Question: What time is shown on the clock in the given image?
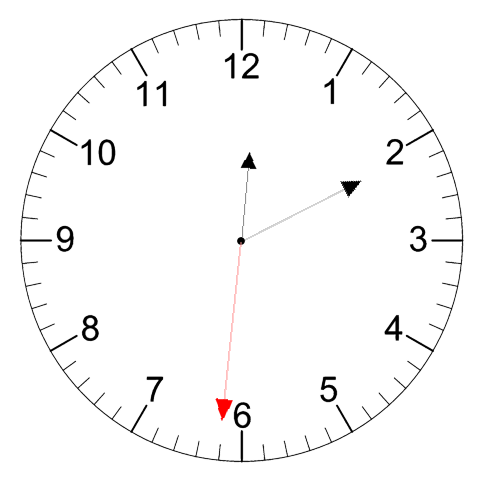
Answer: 12:10:31